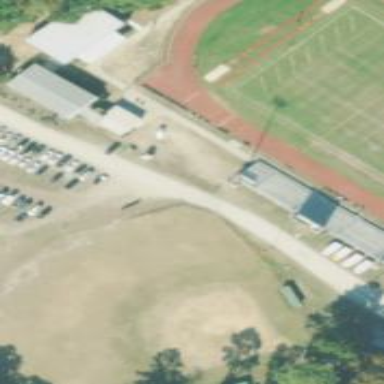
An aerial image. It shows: Grandstand building.